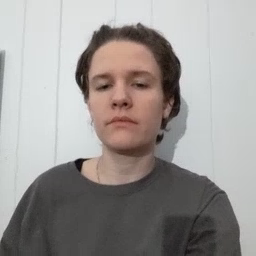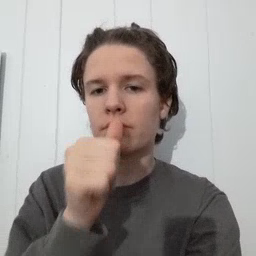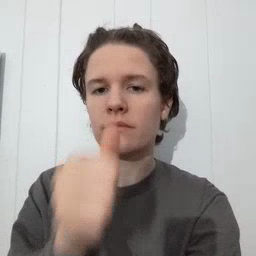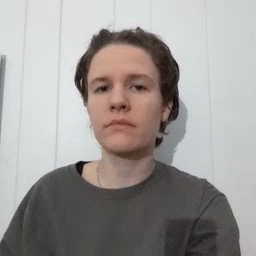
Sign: nuts